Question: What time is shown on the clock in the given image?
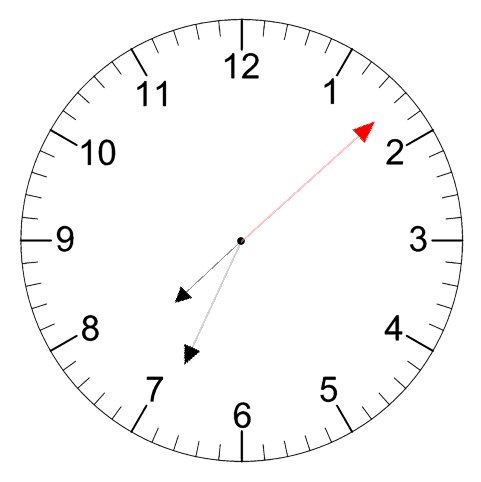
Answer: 07:34:08